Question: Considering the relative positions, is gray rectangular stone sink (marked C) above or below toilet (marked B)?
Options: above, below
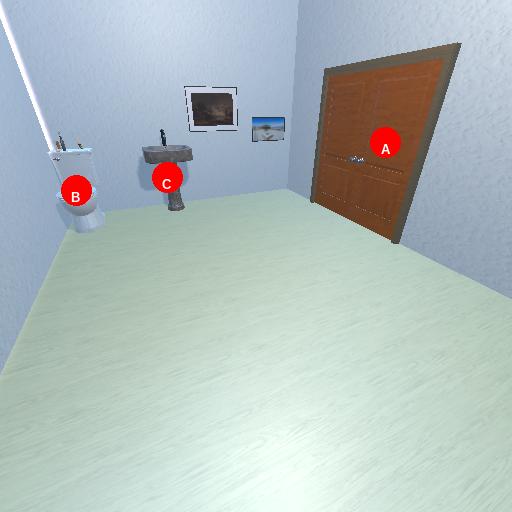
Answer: above